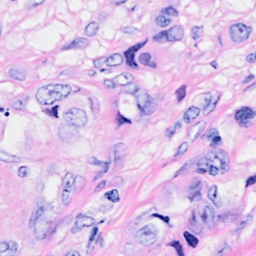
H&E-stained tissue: Breast